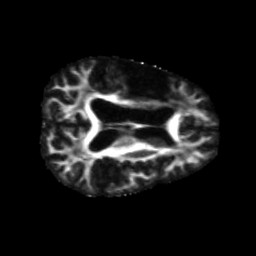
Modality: FA
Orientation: axial
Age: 58
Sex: male
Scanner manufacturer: siemens
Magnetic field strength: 3 T
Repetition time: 5.47 s
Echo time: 0.0854 s